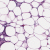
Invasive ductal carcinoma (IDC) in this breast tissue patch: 1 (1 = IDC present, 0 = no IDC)